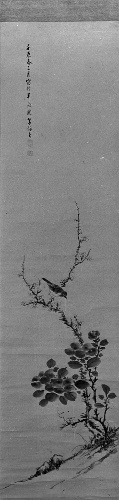
Artist: Takahashi Sōhei
Artist bio: Japanese, ca 1804.– ca. 1835
Date: 1832
Object type: Hanging scroll
Classification: Paintings
Medium: Hanging scroll; ink and color on paper
Culture: Japan
Period: Edo period (1615–1868)
Dimensions: 48 1/8 x 11 5/8 in. (122.2 x 29.5 cm)
Department: Asian Art
Credit line: The Howard Mansfield Collection, Purchase, Rogers Fund, 1936
Accession year: 1936
Repository: Metropolitan Museum of Art, New York, NY
Tags: Birds|Plants